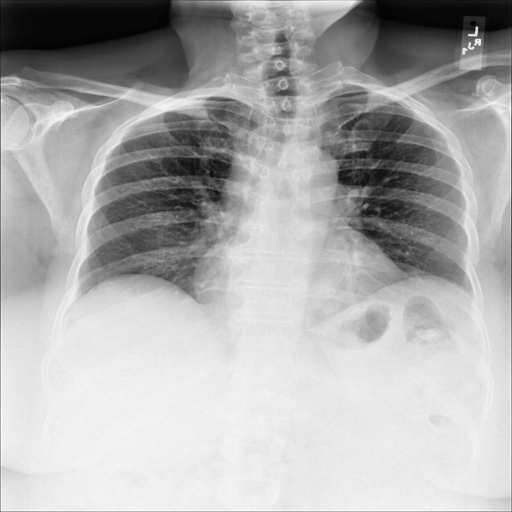
Finding: NORMAL